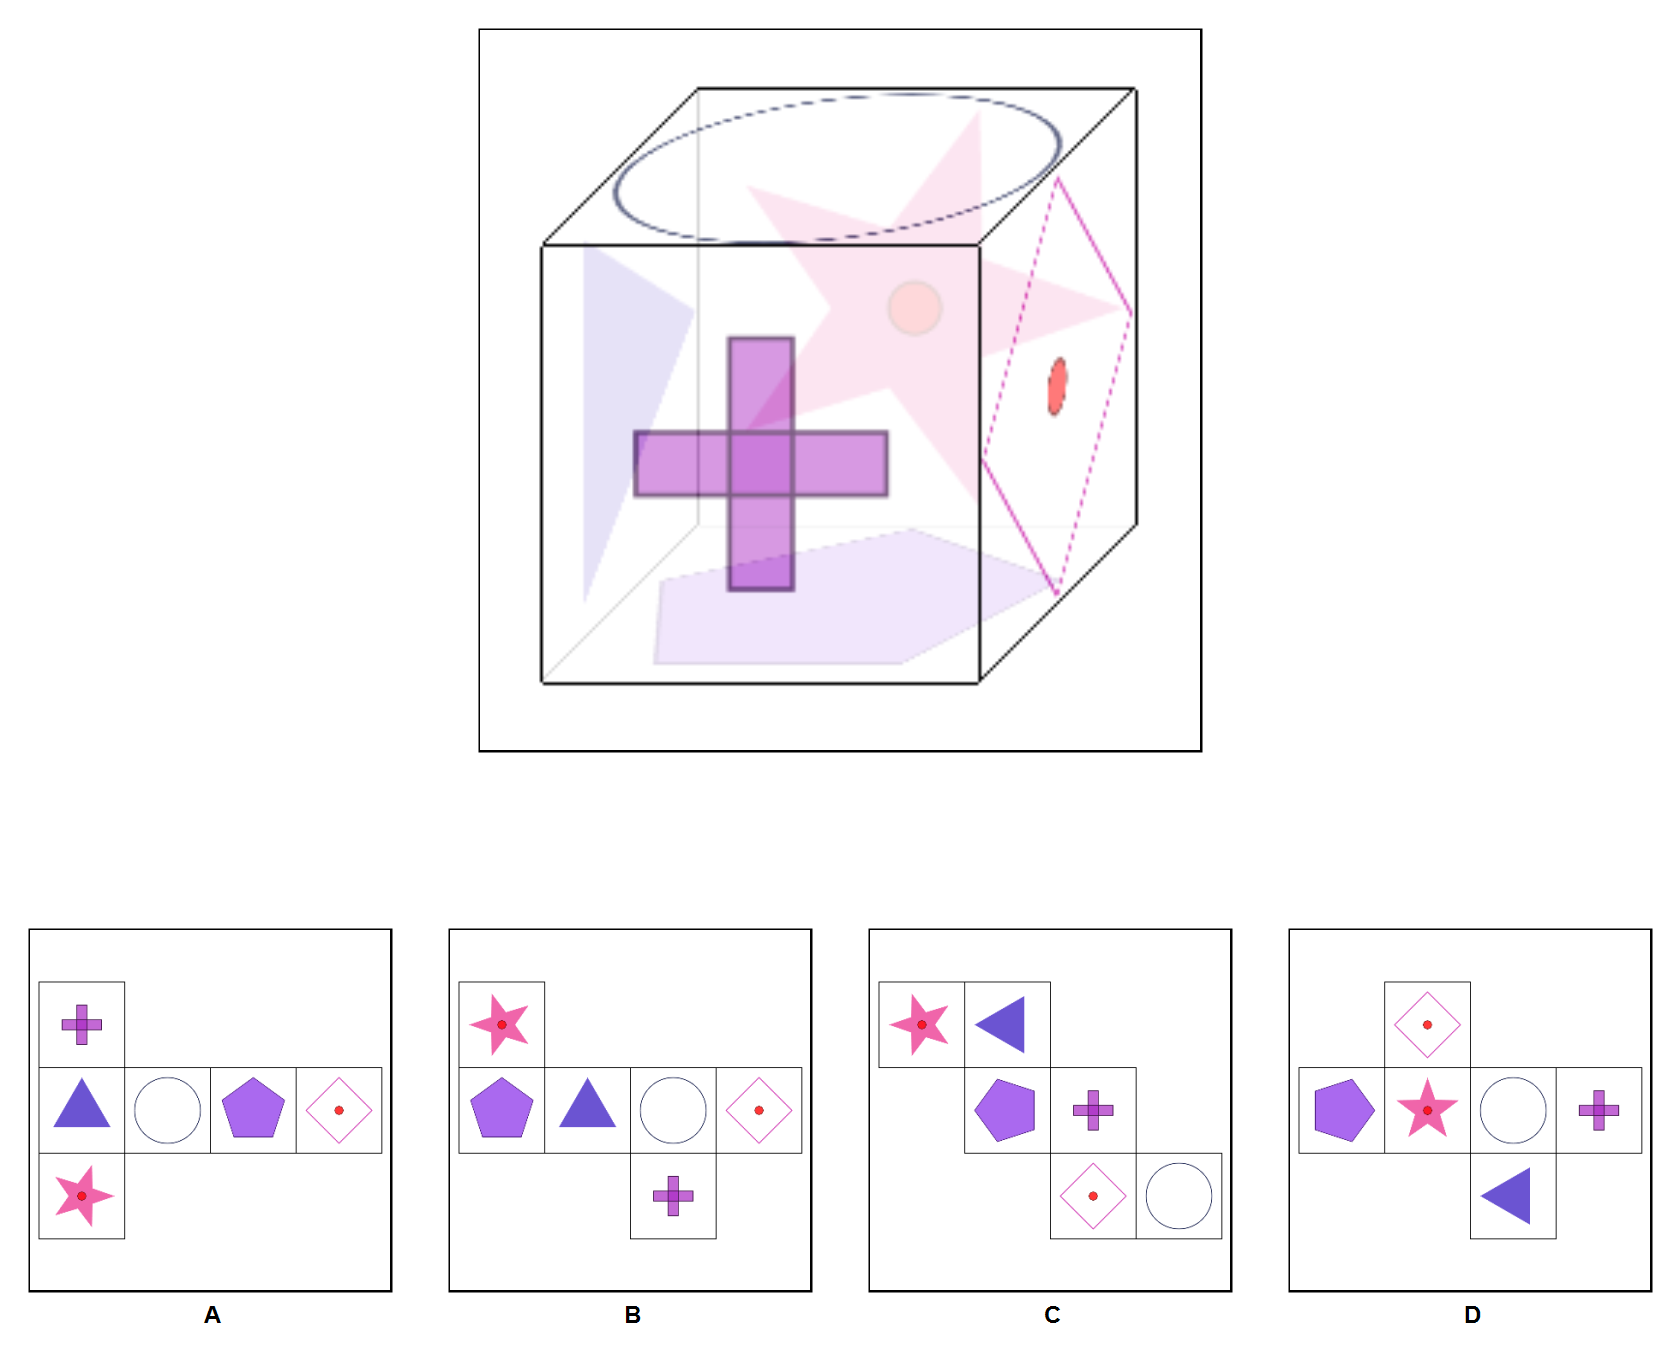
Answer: A